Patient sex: M
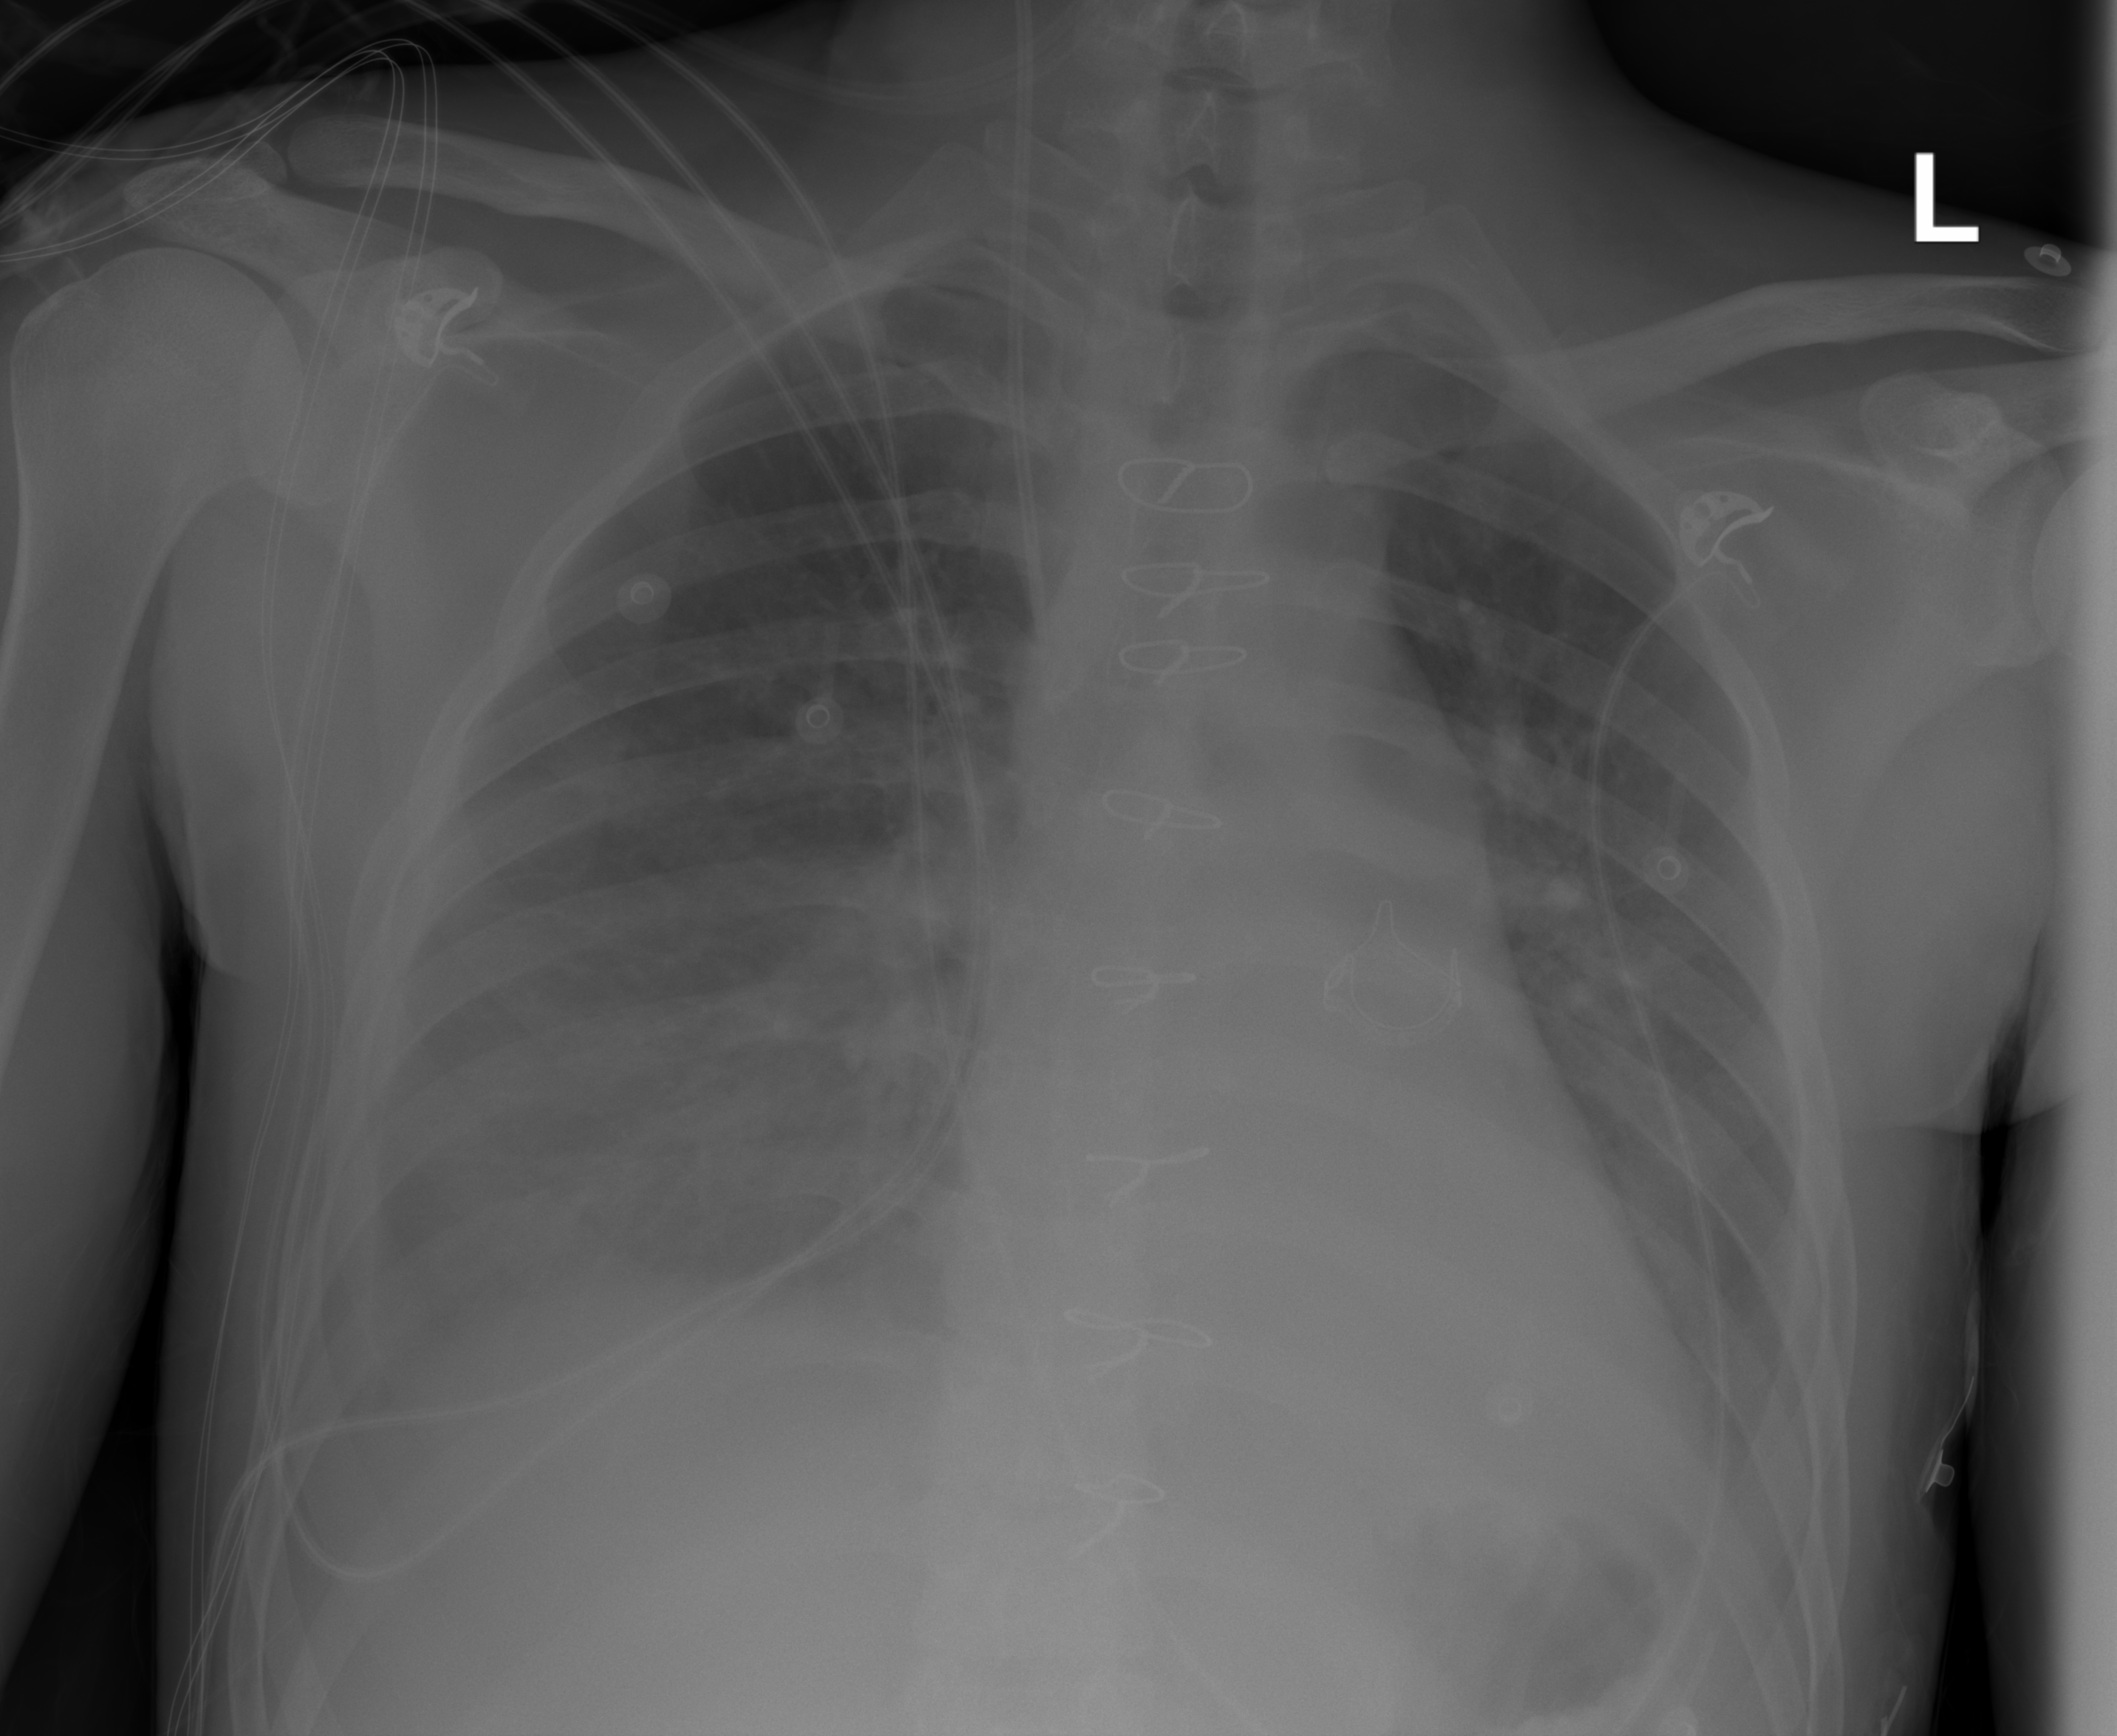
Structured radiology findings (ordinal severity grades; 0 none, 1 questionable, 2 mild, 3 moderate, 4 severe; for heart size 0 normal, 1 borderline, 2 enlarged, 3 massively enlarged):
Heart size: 2
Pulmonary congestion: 2
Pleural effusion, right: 2
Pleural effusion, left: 2
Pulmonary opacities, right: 2
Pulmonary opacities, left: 2
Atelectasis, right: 2
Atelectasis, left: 2